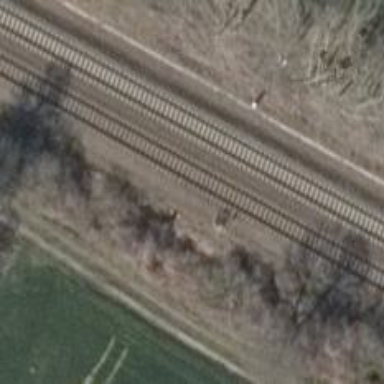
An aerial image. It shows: Railway signal.